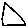
Label: triangle